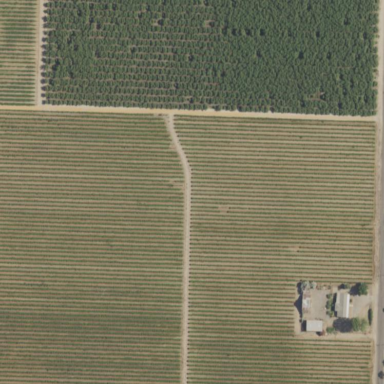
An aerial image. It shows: Vineyard.